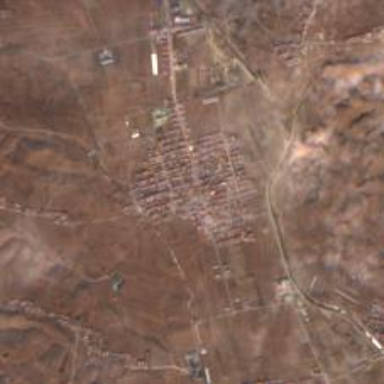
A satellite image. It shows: Ethnic township within town.